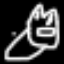
Label: frog